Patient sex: M
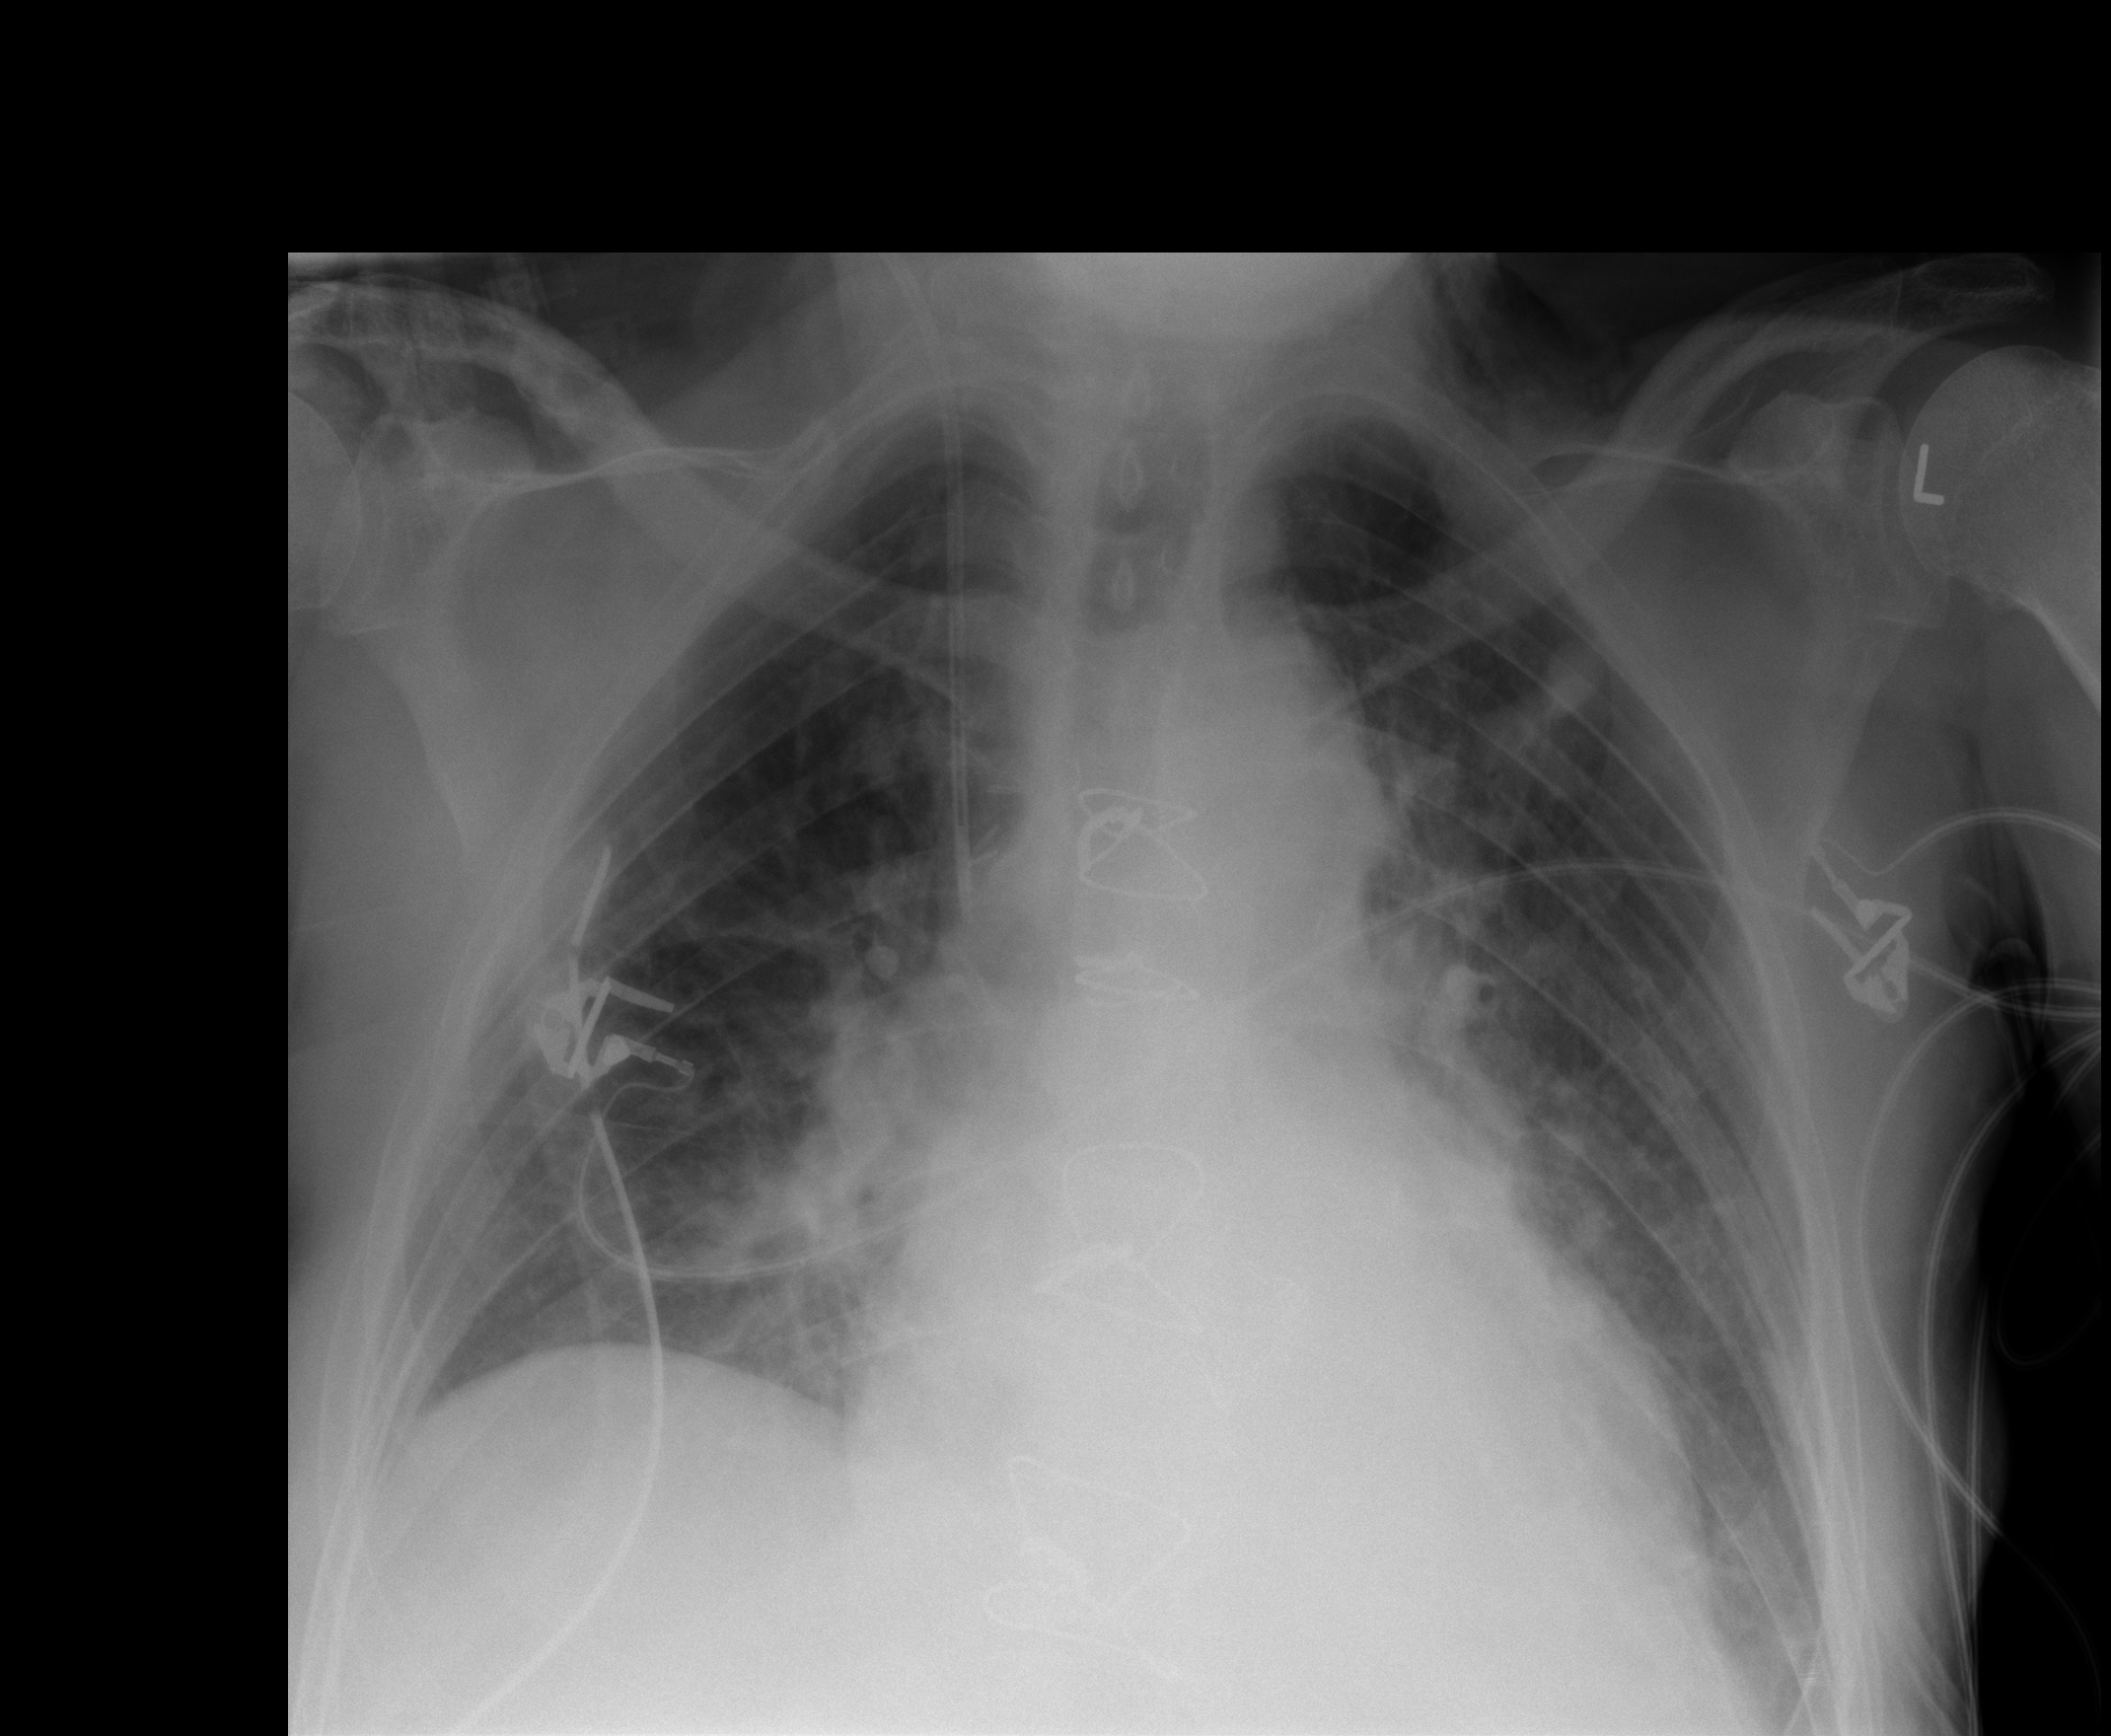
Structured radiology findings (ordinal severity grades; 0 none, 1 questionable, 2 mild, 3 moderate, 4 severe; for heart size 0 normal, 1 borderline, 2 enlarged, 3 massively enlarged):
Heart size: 2
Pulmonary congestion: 2
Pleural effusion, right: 1
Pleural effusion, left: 1
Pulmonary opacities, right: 1
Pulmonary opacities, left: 0
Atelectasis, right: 2
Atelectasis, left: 2